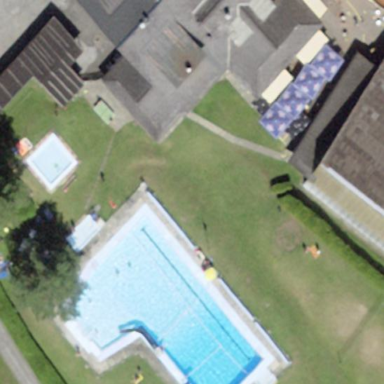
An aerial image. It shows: Sports centre focused on swimming activities.